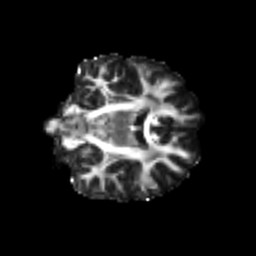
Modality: FA
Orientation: coronal
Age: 47
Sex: male
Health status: healthy
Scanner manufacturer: siemens
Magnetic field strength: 3 T
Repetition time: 3.6 s
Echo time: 0.092 s